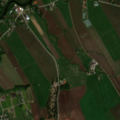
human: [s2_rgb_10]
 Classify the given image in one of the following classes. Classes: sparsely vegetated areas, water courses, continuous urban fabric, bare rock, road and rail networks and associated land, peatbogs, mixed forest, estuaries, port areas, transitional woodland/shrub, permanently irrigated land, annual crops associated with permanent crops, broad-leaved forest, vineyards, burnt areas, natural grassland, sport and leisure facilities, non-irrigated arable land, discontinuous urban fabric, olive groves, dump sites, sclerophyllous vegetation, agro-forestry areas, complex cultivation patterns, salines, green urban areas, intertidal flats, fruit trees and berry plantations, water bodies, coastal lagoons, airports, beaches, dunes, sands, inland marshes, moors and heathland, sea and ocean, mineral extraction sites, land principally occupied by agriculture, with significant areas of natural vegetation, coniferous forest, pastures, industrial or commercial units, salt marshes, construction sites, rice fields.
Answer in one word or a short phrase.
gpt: discontinuous urban fabric, non-irrigated arable land, land principally occupied by agriculture, with significant areas of natural vegetation